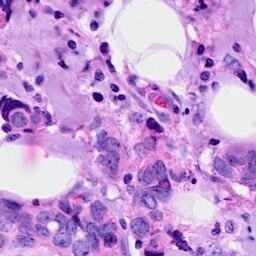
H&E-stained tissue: Breast